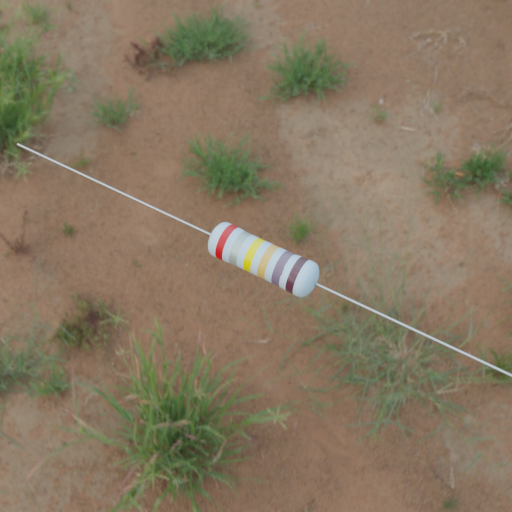
Resistor colour bands (in order): red, silver, yellow, gold, gray, brown